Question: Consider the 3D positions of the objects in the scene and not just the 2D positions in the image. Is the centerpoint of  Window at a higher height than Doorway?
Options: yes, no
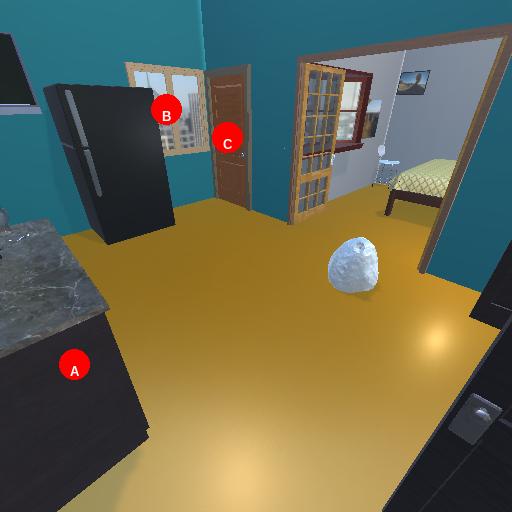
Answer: yes